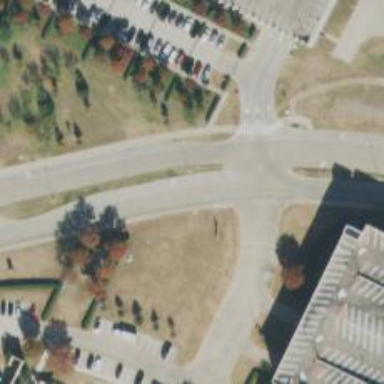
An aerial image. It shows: Tertiary road with separate sidewalk.